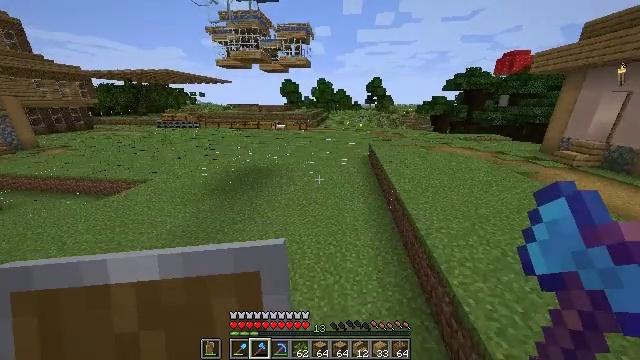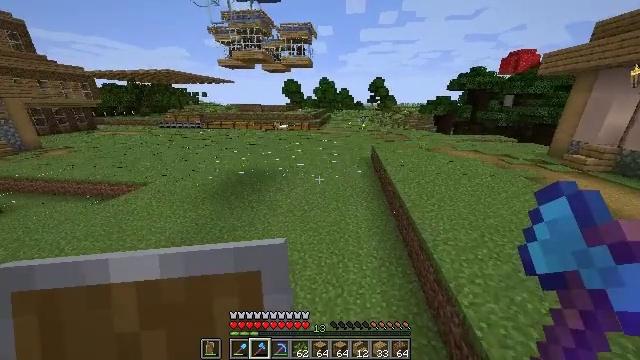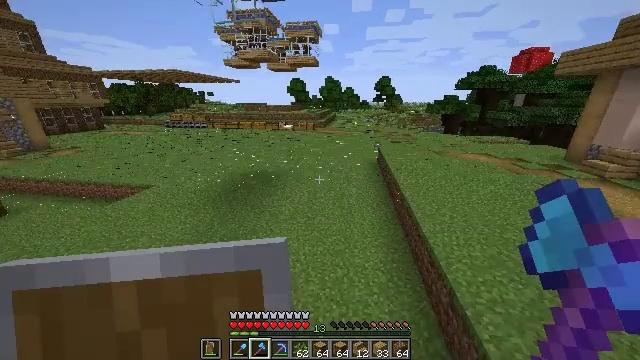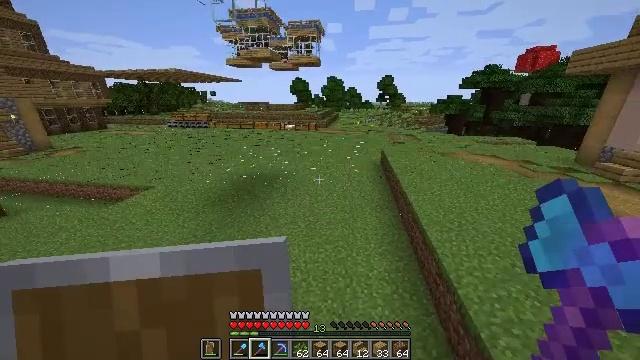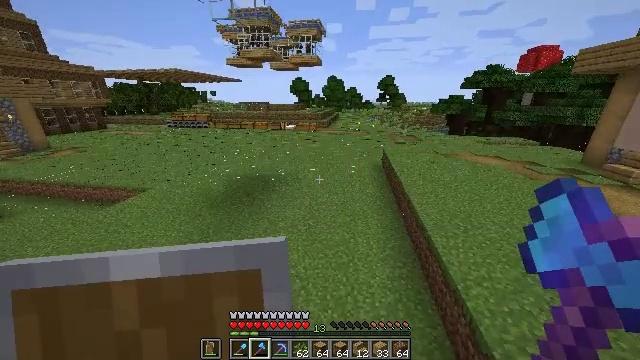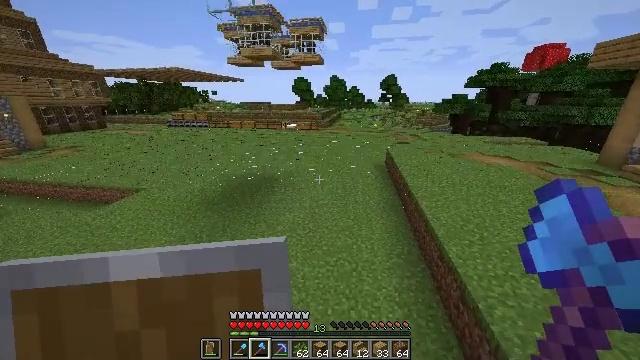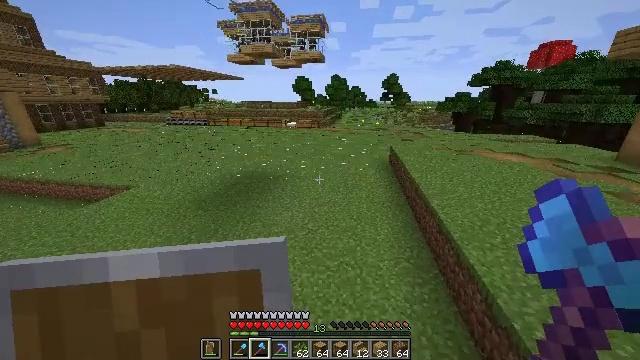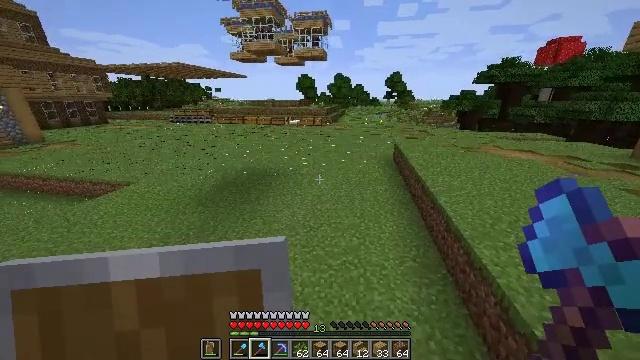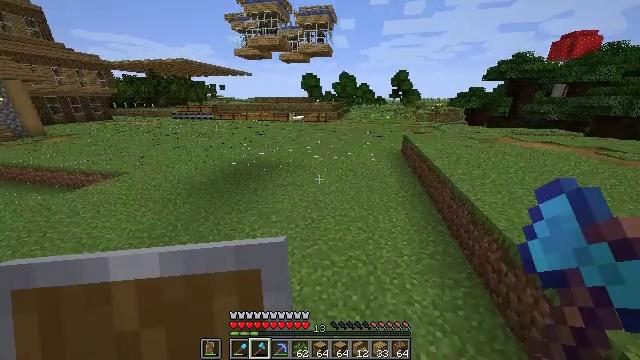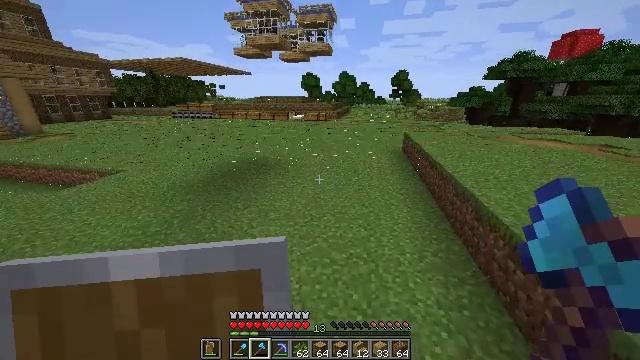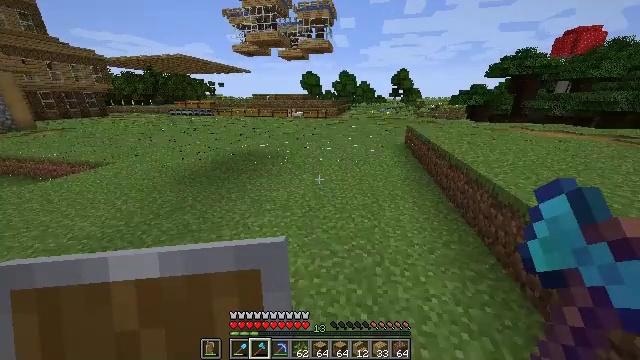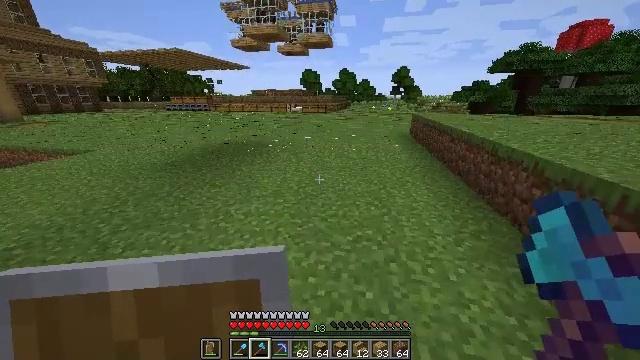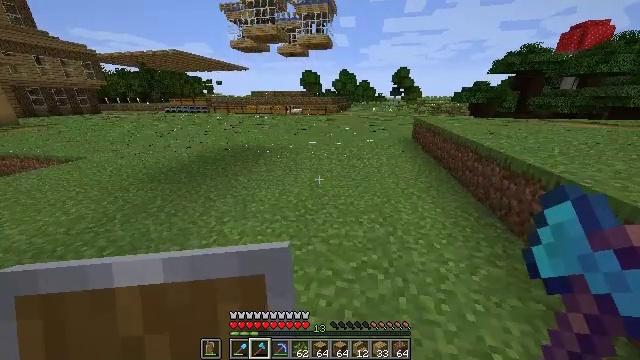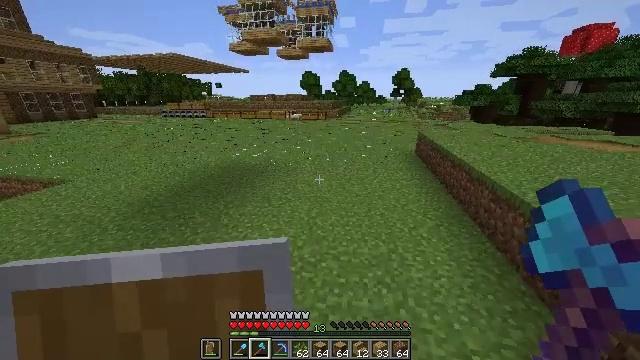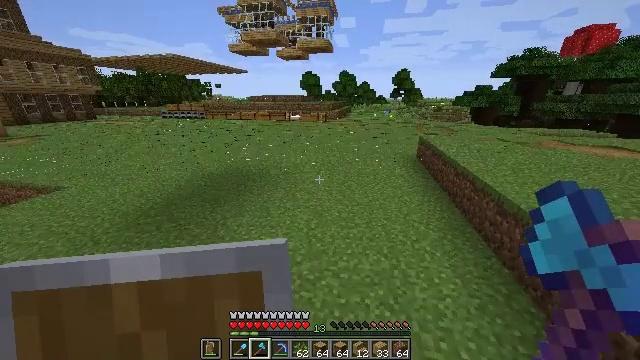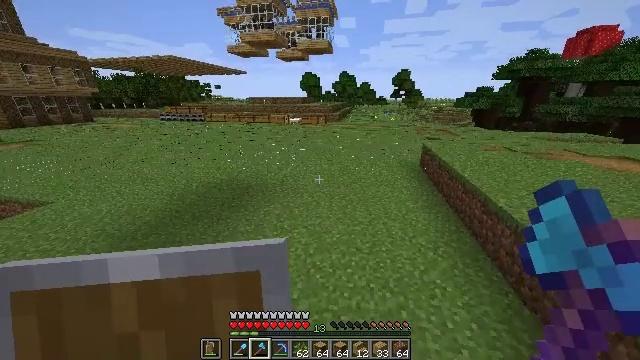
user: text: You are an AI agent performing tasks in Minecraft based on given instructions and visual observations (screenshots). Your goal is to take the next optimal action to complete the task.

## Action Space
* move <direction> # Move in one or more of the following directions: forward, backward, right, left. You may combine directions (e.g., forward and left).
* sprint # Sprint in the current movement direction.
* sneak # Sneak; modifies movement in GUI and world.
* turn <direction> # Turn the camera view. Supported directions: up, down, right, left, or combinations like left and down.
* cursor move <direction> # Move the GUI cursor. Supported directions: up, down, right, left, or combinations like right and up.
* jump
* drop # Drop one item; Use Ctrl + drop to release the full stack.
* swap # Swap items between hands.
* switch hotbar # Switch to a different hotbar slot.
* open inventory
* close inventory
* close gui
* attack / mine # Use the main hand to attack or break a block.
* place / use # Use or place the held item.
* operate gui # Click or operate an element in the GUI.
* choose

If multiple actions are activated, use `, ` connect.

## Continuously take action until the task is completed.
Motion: motion action
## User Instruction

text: Craft an emerald using the crafting table.
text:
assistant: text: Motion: move forward, sprint, jump
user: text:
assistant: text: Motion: move forward, turn left, jump
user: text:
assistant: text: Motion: move forward, jump
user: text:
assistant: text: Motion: move forward, jump
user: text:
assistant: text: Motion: move forward, jump
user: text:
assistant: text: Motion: move forward, jump
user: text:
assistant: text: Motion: move forward, jump
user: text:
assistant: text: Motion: move forward, sprint, turn left, jump
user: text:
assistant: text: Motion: move forward, sprint, jump
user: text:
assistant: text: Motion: move forward, sprint, jump
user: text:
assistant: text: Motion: move forward, sprint, jump
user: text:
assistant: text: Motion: move forward, sprint, jump
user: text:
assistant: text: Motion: move forward, jump
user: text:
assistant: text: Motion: move forward, jump
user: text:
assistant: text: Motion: move forward, jump
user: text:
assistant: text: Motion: move forward, jump
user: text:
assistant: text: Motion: move forward, jump
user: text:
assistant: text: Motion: move forward, jump
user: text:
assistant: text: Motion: move forward, sprint, jump
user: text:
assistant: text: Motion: move forward, sprint, jump
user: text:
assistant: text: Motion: move forward, sprint, turn left, jump
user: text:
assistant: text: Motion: move forward, sprint, turn left, jump
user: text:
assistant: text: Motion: move forward, sprint, turn left, jump
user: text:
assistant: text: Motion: move forward, jump
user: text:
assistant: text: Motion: move forward, jump
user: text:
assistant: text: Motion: move forward, jump
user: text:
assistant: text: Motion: move forward, jump
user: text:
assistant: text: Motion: move forward, sprint, turn right, jump
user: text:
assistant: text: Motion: move forward, sprint, turn right, jump
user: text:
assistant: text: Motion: move forward, sprint, turn right, jump